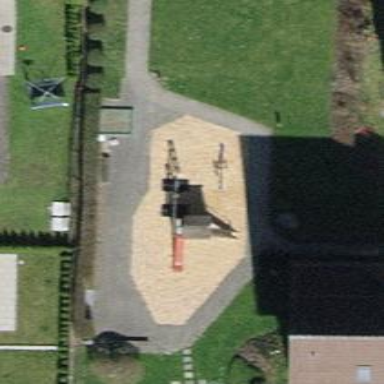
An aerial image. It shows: Playground area for leisure land.